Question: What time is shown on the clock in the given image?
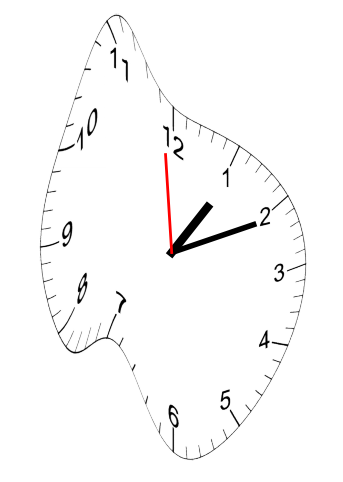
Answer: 01:10:59